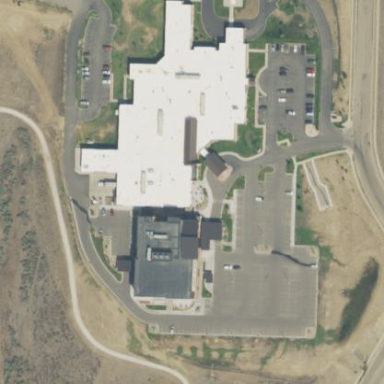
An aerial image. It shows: Hospital providing healthcare services.